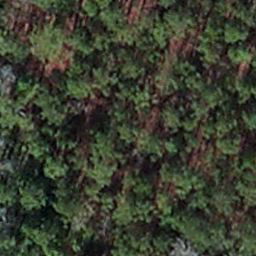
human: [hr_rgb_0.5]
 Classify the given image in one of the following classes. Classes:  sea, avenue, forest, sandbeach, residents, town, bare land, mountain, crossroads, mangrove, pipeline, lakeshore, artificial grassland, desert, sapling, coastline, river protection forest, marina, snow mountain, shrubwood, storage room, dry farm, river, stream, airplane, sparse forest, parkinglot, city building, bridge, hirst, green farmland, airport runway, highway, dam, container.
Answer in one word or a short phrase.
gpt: sapling